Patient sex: M
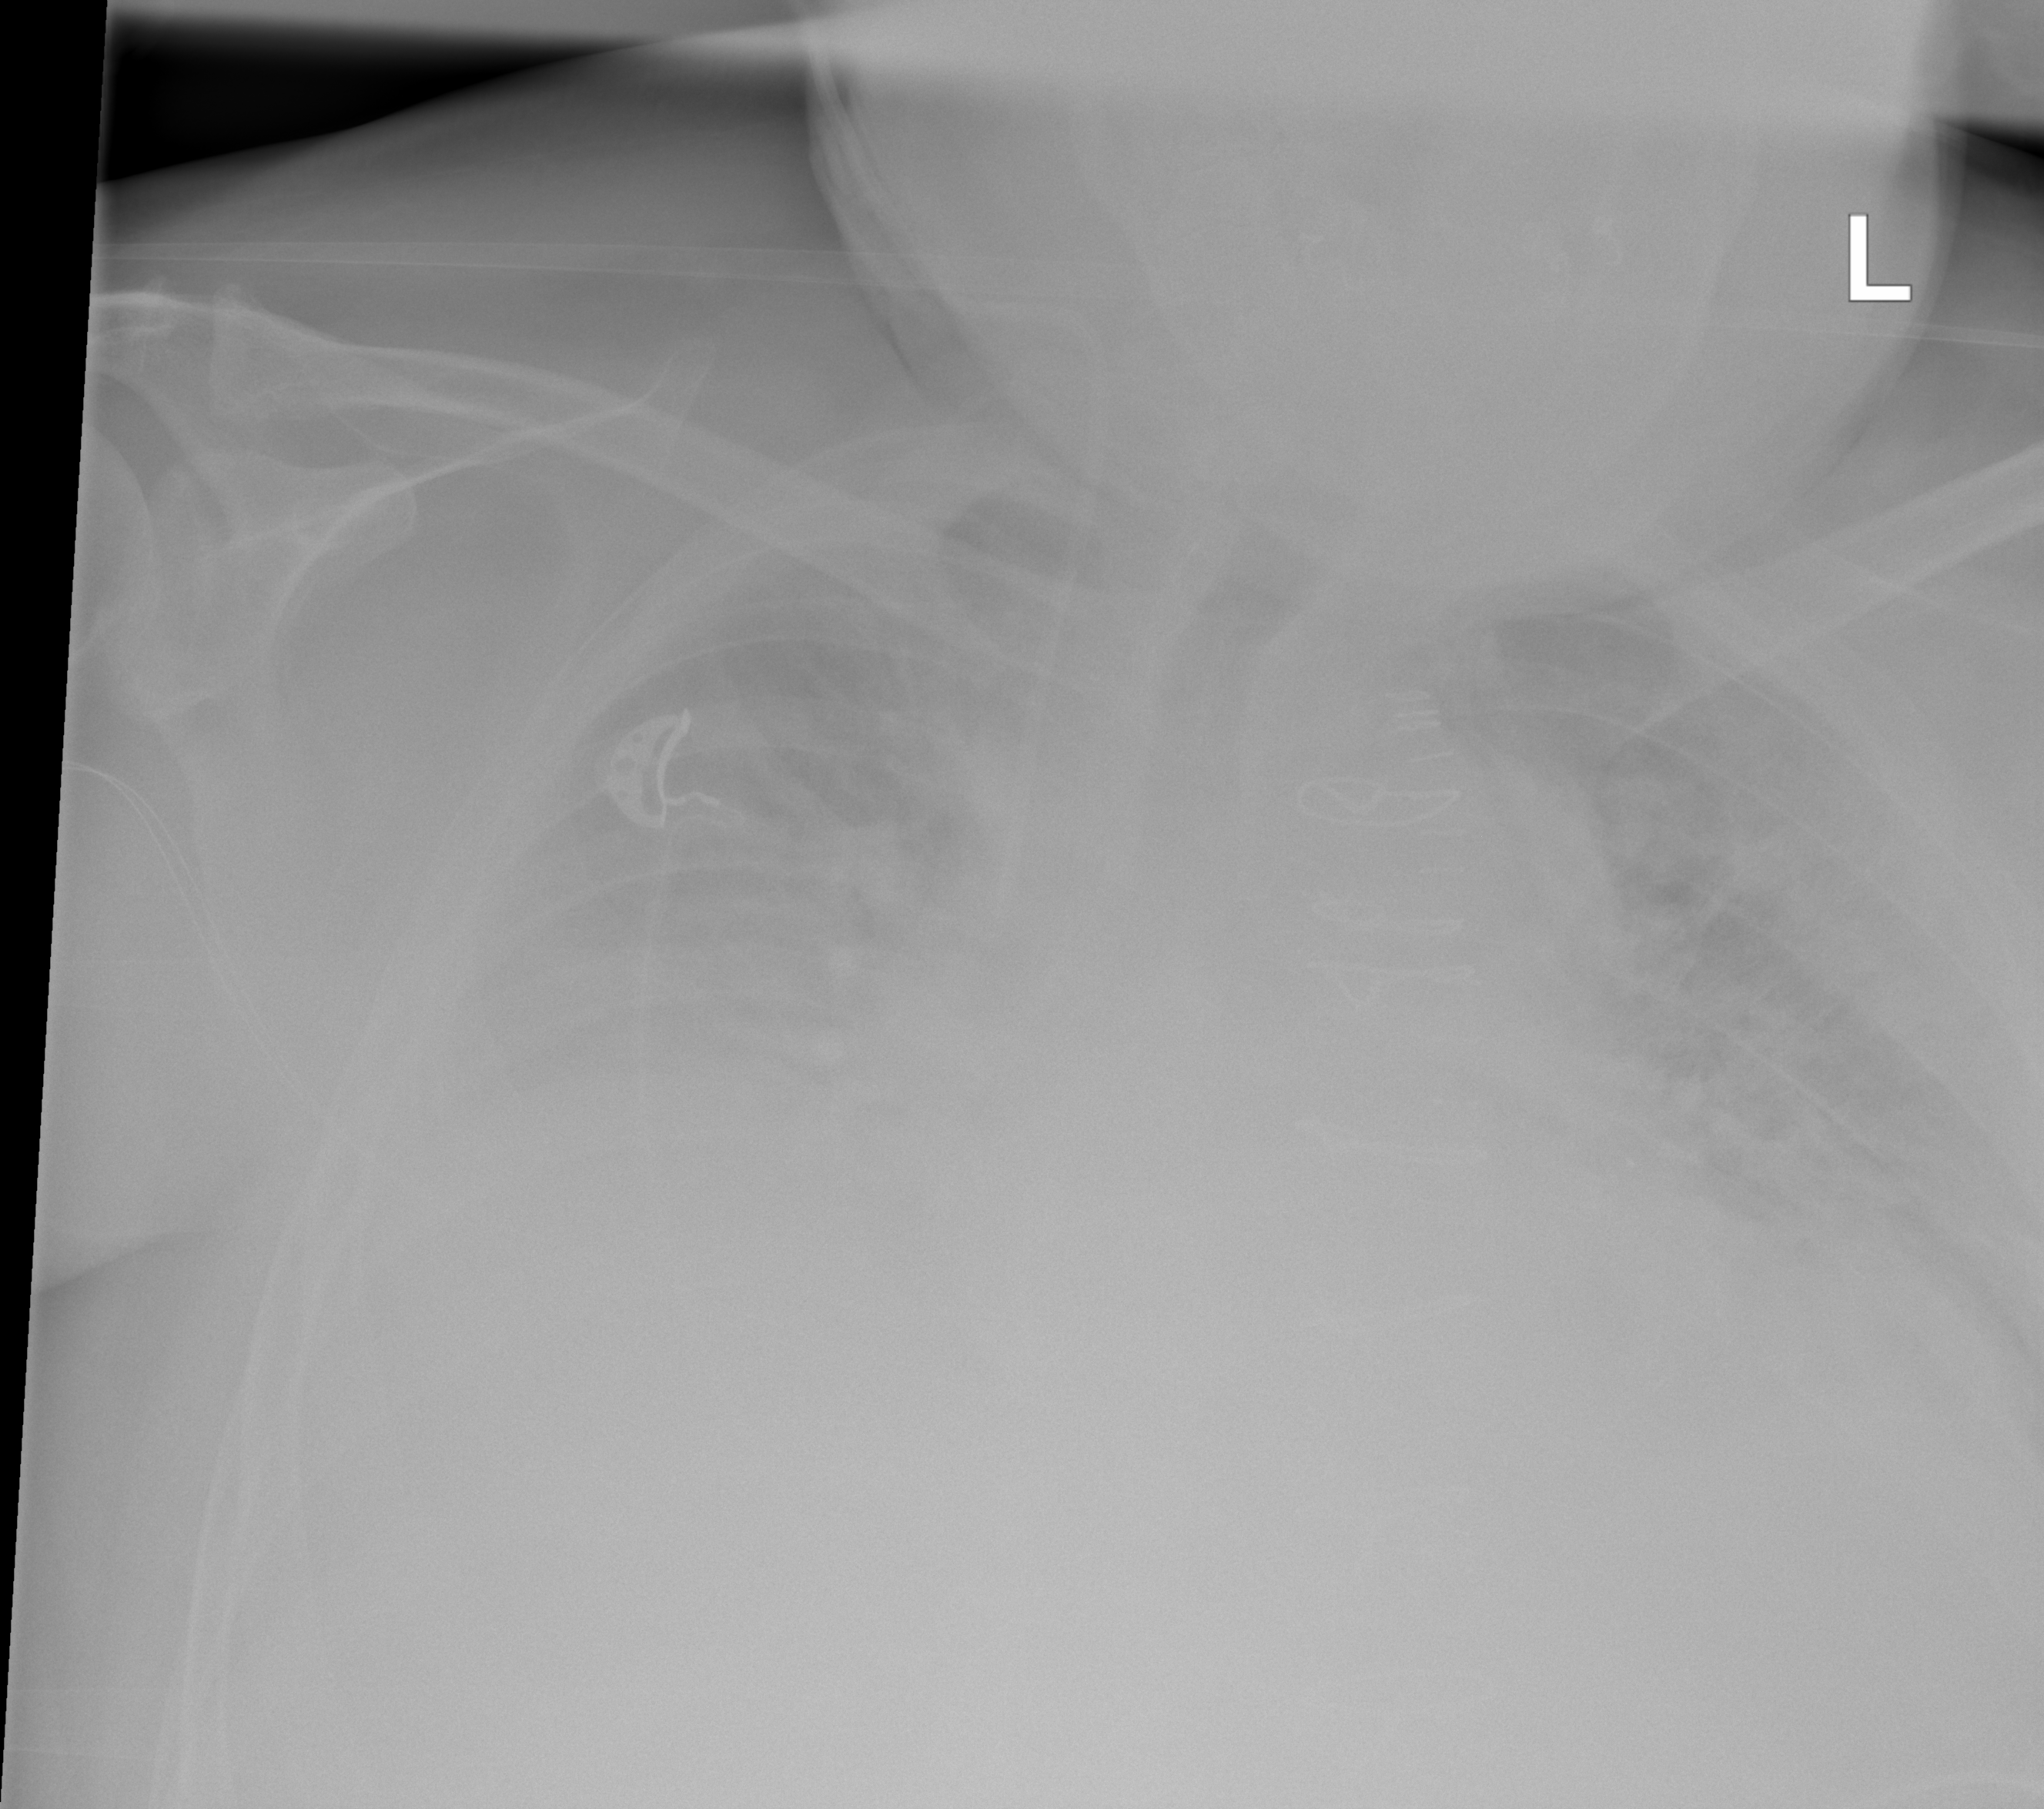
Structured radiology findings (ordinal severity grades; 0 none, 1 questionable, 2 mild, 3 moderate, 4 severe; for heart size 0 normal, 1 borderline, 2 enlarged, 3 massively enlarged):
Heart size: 1
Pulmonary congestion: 2
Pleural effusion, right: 2
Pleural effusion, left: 2
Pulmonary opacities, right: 2
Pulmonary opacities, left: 2
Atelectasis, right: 2
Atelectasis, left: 2